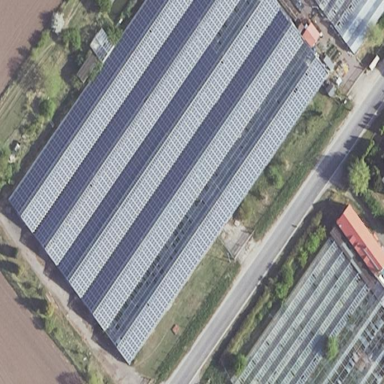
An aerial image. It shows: Greenhouse.